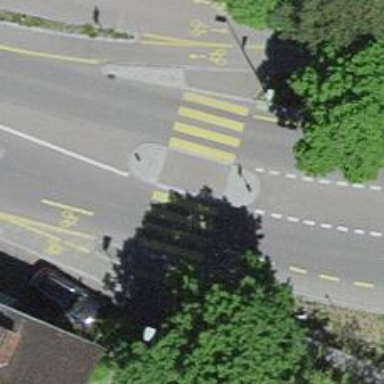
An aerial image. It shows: Uncontrolled zebra crossing with pedestrian island.